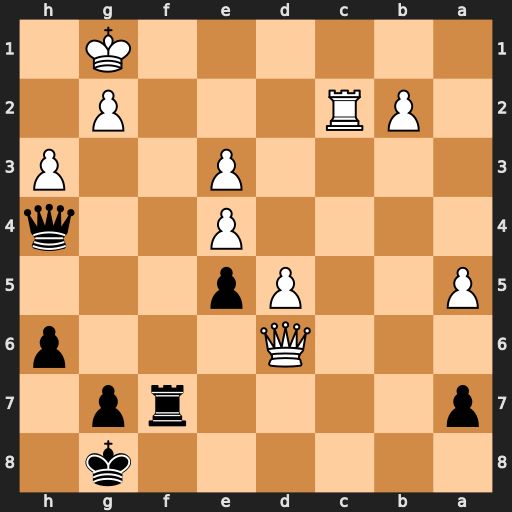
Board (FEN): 6k1/p4rp1/3Q3p/P2Pp3/4P2q/4P2P/1PR3P1/6K1
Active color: b
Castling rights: -
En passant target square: -
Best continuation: Qe1+ Kh2 Rf1 Qe6+ Kh7 Qf5+ Rxf5